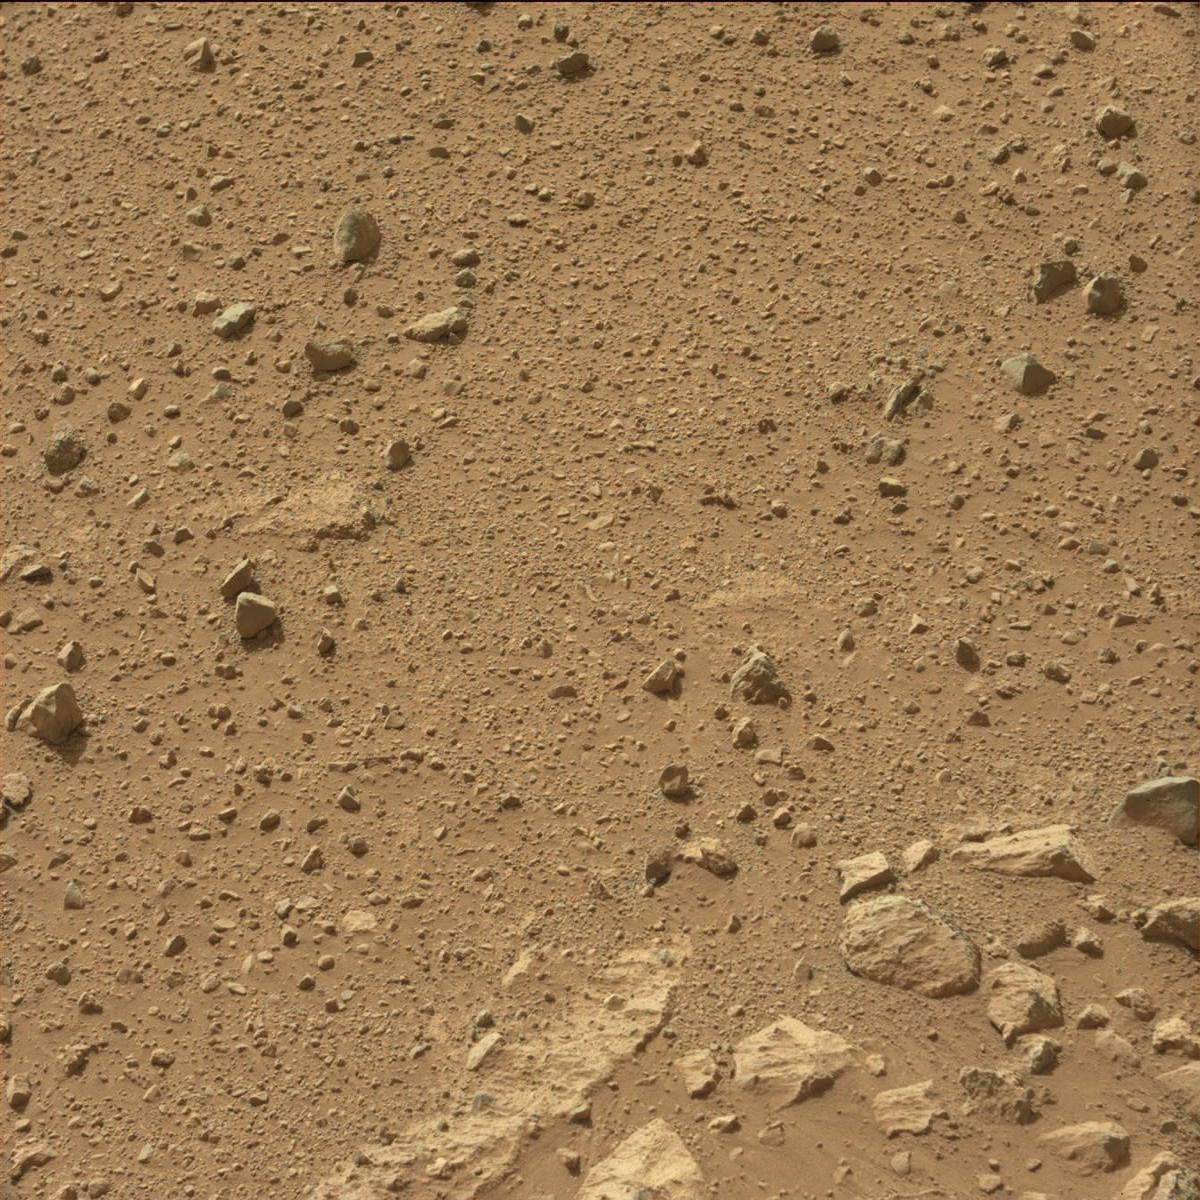
Terrain classes present: Bedrock, Rock, Sand / Soil